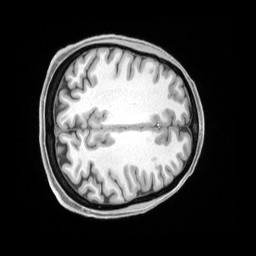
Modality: T1w
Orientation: axial
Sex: female
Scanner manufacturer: siemens
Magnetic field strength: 3 T
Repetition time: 2.4 s
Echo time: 0.00222 s